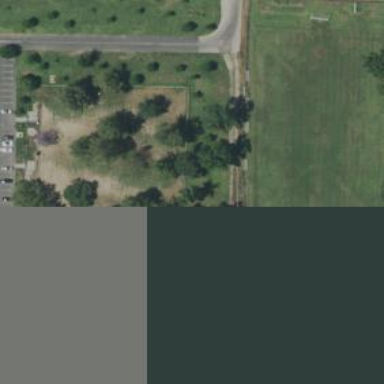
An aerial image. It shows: Dog park for leisure land.